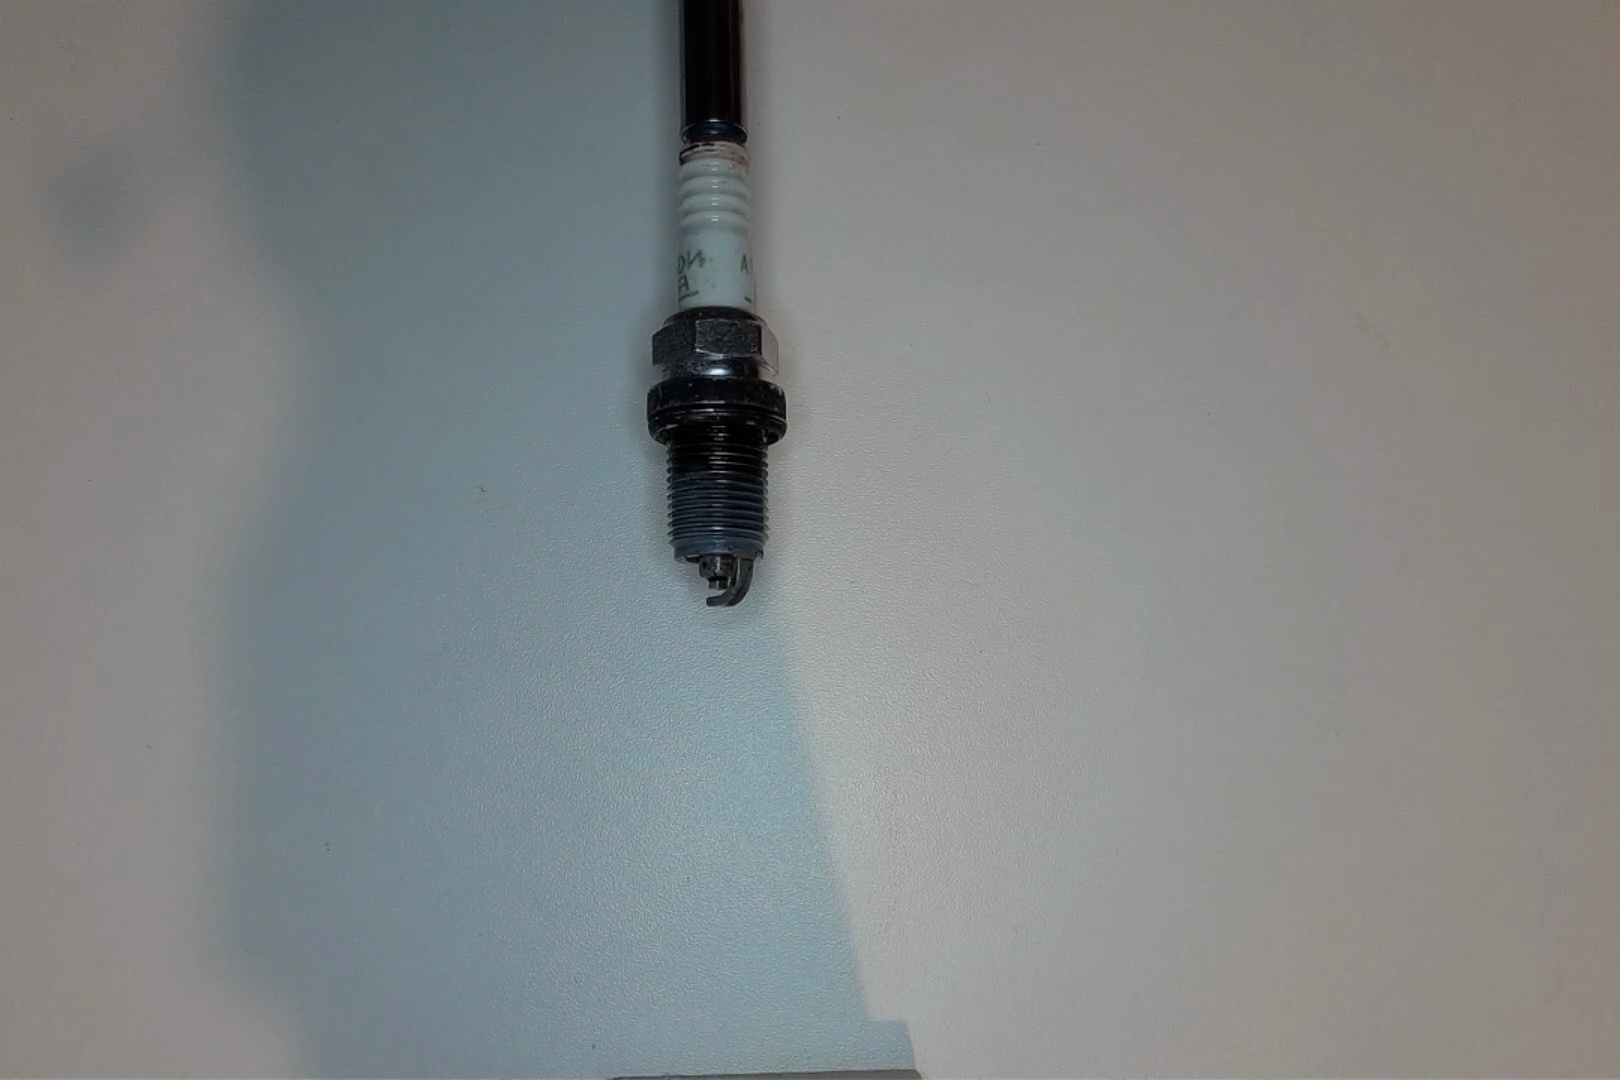
Label: anomaly